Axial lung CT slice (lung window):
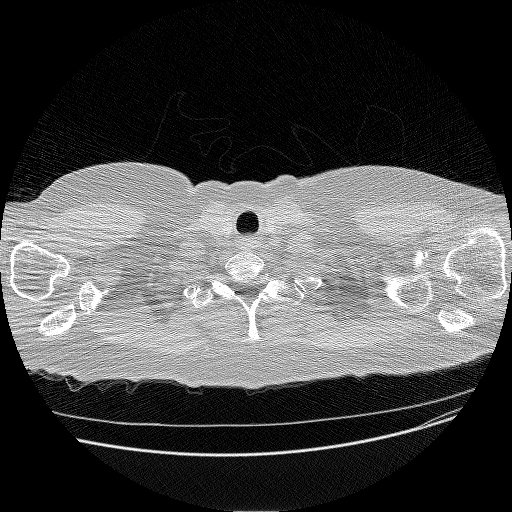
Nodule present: no